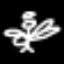
Label: angel